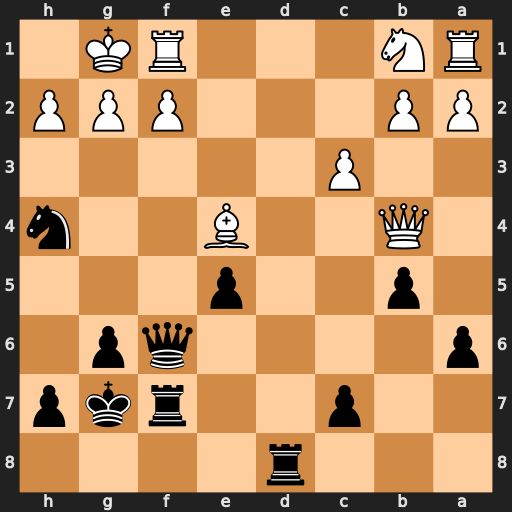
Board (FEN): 3r4/2p2rkp/p4qp1/1p2p3/1Q2B2n/2P5/PP3PPP/RN3RK1
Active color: b
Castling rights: -
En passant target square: -
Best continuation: Qxf2+ Rxf2 Rd1+ Rf1 Rdxf1#